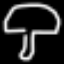
Label: mushroom